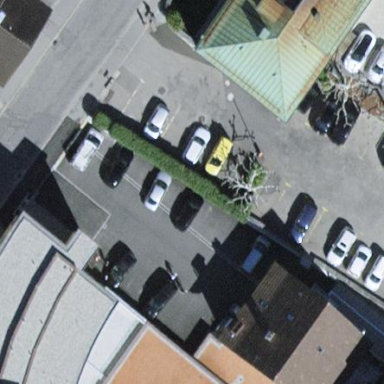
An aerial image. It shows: Parking area with surface.